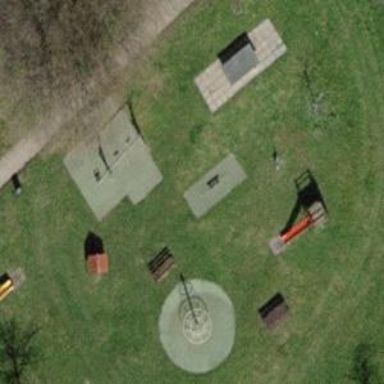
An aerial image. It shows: Playground area for leisure land.